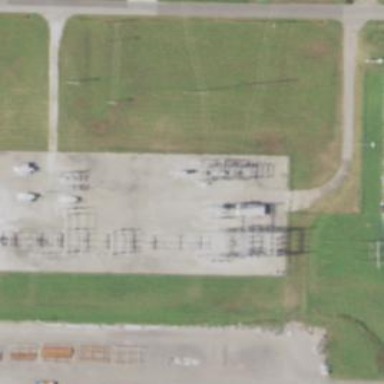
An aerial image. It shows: Outdoor distribution power substation.